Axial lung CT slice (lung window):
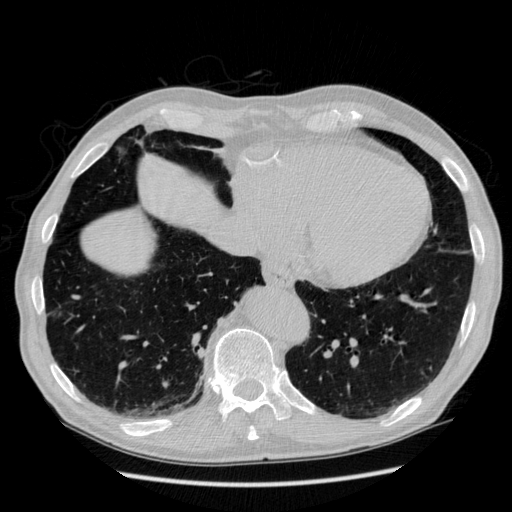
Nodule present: no